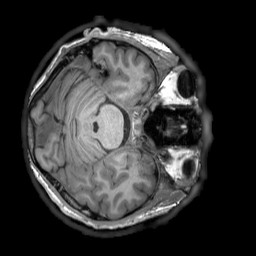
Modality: T1w
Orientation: axial
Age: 27
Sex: male
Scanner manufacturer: siemens
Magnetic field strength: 3 T
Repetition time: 2.3 s
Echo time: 0.00232 s